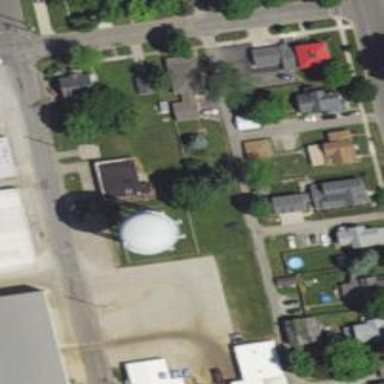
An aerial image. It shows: Water tower that is man-made.